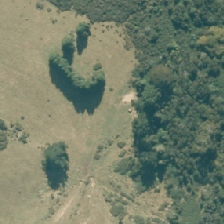
Land cover: herbaceous_freshwater_vege